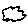
Label: cloud